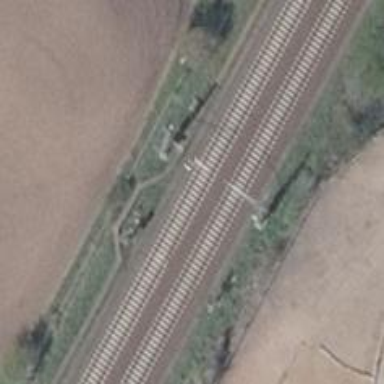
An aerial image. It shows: Milestone along the railway with catenary mast.